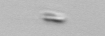
Label: Bacillariophyceae